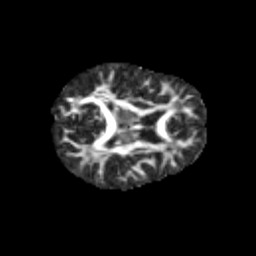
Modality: FA
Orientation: axial
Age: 12
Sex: female
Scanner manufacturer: siemens
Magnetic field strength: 3 T
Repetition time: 3.8 s
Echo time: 0.07 s